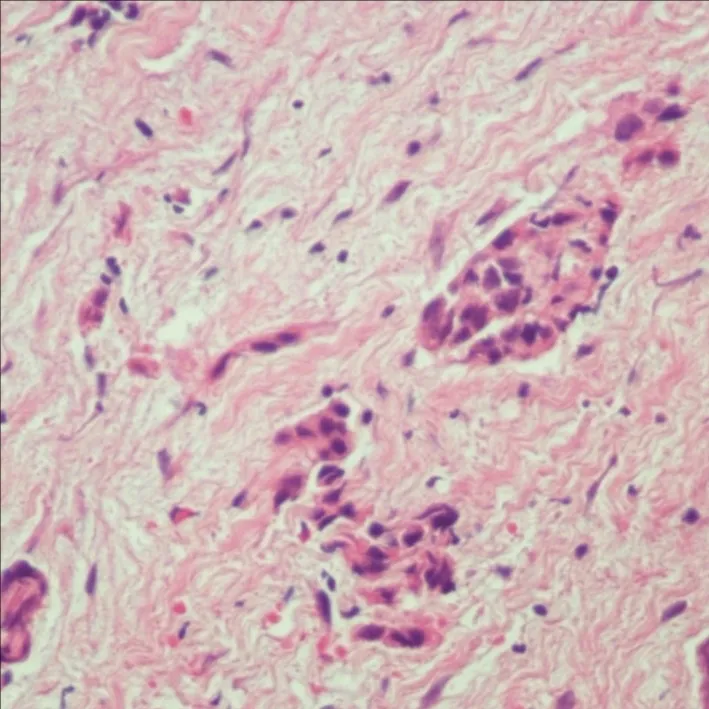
Biopsy showed sections demonstrating fibroadipose tissue, partially cauterized (magnification x40).
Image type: pathology (h&e)